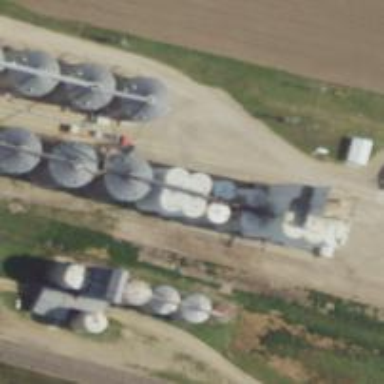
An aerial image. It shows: Silo.